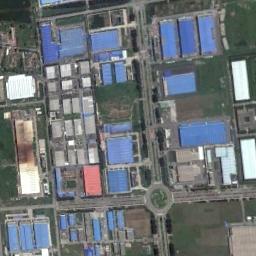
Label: industrial_area